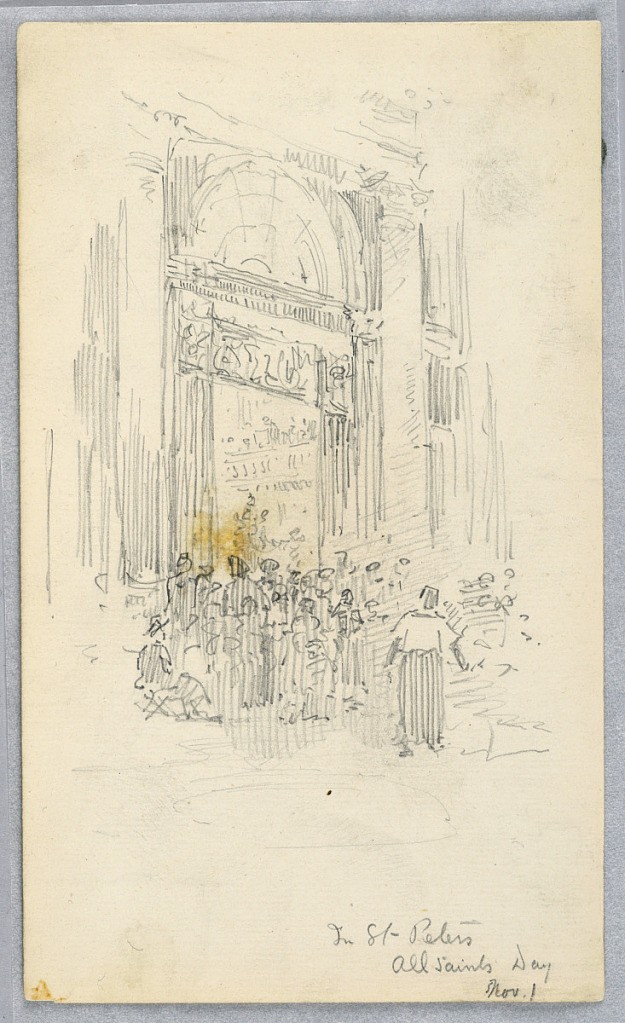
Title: In St. Peter’s, All Saint Day
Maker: Arnold William Brunner, American, 1857–1925
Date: ca. 1881
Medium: Graphite on paper
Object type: Drawing
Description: Crowd of figures standing in front of an arch at left.